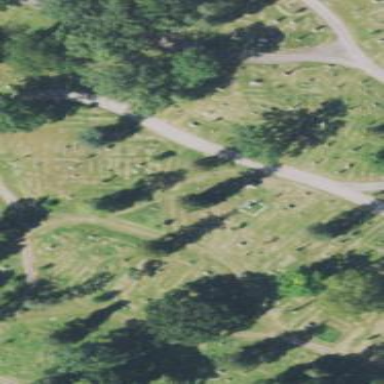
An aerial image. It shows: Cemetery.